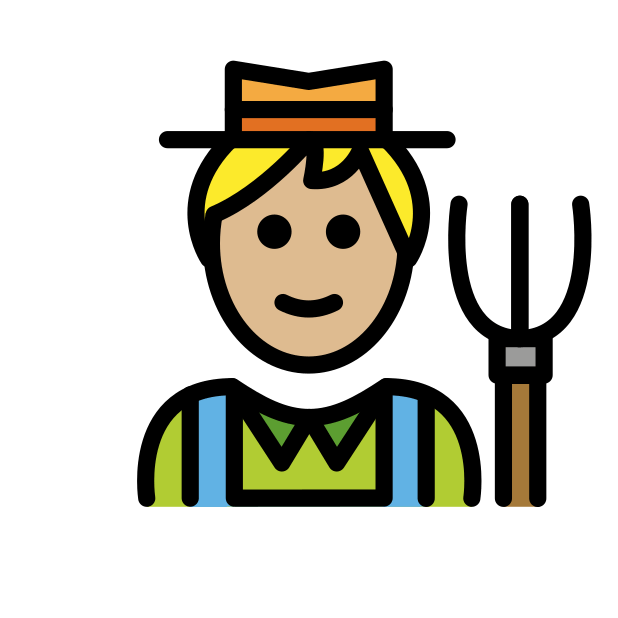
man farmer: medium-light skin tone